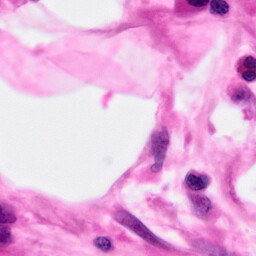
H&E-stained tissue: Pancreatic